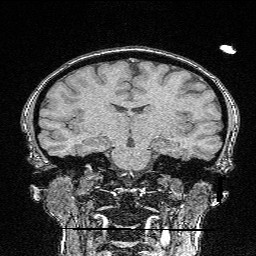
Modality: FLASH
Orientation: sagittal
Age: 23
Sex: female